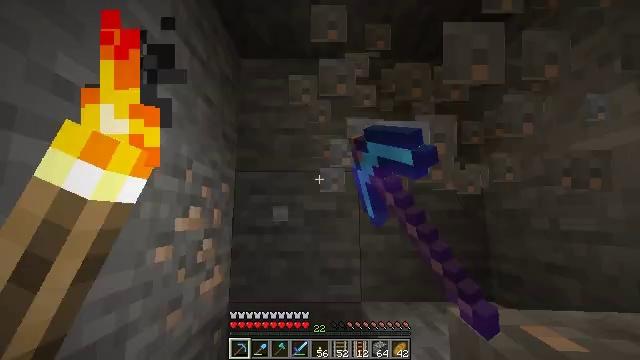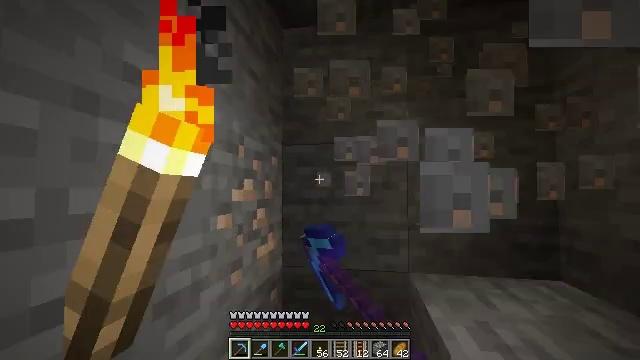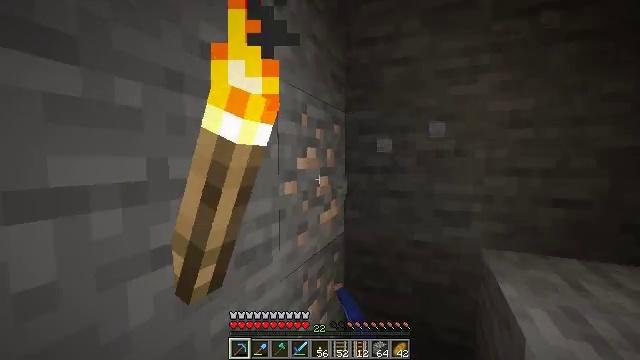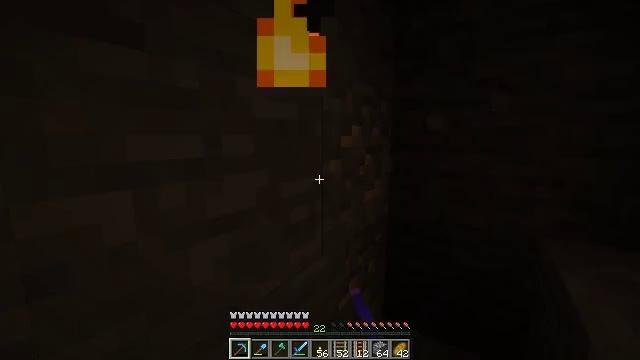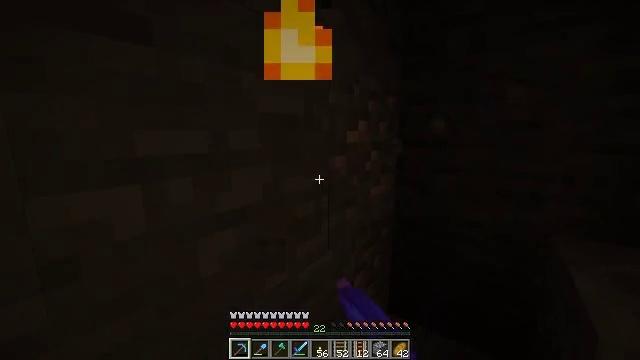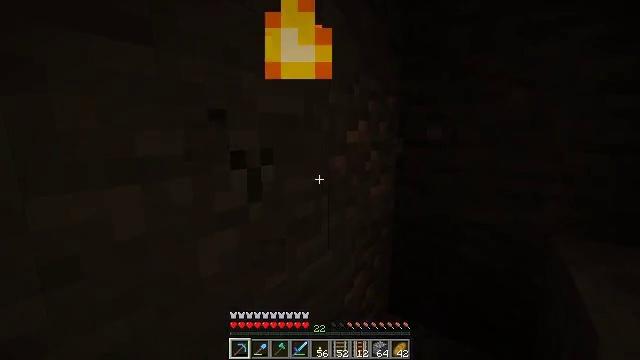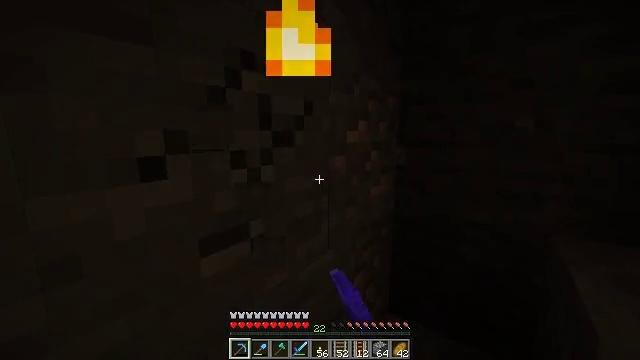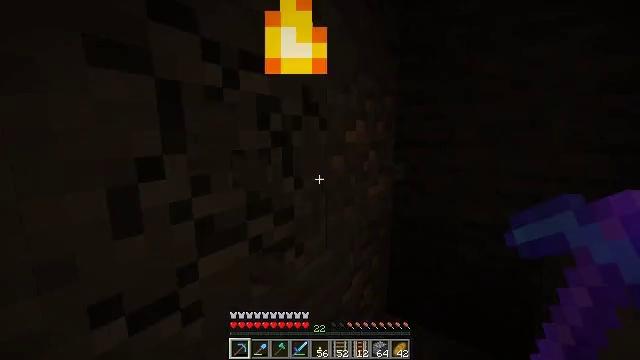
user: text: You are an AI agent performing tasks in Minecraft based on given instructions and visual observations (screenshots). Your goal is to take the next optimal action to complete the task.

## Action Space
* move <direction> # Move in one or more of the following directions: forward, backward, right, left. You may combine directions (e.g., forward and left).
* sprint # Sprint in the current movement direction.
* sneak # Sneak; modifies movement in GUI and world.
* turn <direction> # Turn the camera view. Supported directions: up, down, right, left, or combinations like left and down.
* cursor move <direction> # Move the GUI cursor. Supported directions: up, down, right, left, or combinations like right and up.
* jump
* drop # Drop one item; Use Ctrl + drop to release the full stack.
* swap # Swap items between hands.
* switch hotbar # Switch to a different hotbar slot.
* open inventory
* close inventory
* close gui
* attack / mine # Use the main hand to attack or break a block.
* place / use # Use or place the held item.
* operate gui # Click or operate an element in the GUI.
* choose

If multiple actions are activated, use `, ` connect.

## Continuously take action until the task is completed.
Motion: motion action
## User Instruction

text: Left click to collect the wall torch.
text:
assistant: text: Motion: turn left and down, attack / mine
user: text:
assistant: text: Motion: turn left and down, attack / mine
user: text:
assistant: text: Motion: turn left and down, attack / mine
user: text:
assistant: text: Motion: turn left and down, attack / mine
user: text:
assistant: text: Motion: attack / mine
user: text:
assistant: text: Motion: attack / mine
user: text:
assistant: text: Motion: attack / mine
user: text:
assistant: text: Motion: attack / mine